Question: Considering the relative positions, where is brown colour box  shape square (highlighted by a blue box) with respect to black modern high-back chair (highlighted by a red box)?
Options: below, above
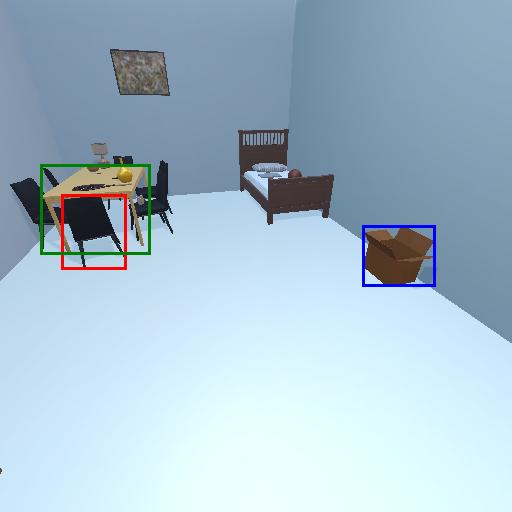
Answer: below